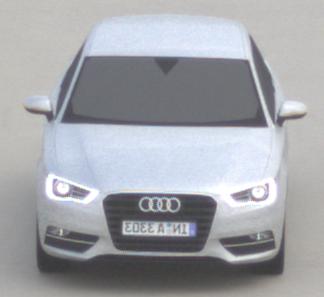
Make: Audi
Model: A3 1.2 TFSI
Detailed model: A3 (8V)
Model produced from: 2013/02
Model produced until: 2014/05
Doors: 3
Color: white
Road condition: dry road
Daytime: midday
Contrast: low contrast